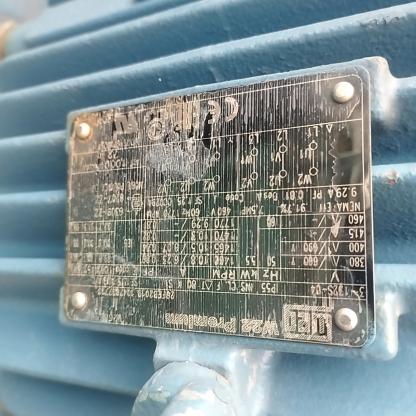
Klasa: tabliczka-znamionowa